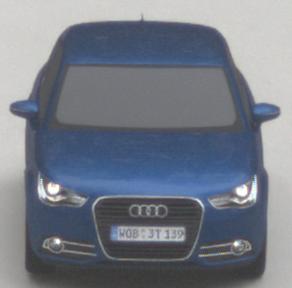
Make: Audi
Model: A1 Sportback 1.2 TFSI
Detailed model: A1 (8X) Sportback
Model produced from: 2012/03
Model produced until: 2014/11
Doors: 5
Color: blue
Road condition: dry road
Daytime: morning or afternoon
Contrast: low contrast